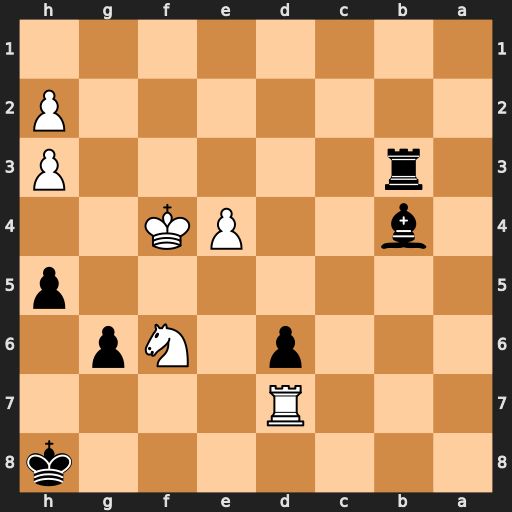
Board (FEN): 7k/3R4/3p1Np1/7p/1b2PK2/1r5P/7P/8
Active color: b
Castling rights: -
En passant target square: -
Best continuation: Bd2#